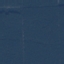
Land use / land cover class: Forest